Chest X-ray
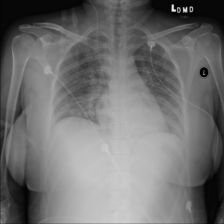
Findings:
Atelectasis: negative
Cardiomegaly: negative
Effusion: negative
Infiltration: negative
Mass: negative
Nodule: negative
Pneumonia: negative
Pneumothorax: negative
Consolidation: negative
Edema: negative
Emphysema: negative
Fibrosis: negative
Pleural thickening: negative
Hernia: negative